Field crop: maize
Growth stage: 2
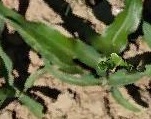
Species: maize